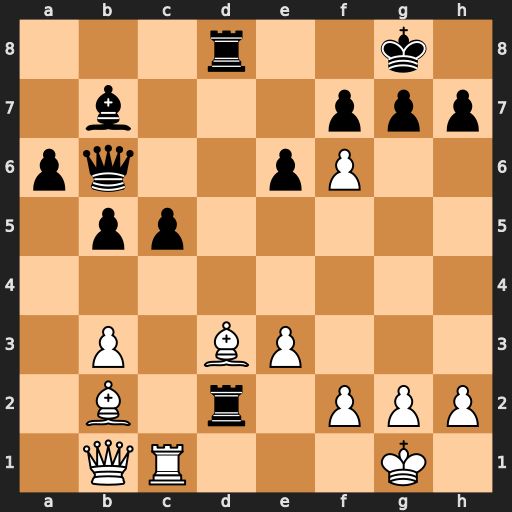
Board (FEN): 3r2k1/1b3ppp/pq2pP2/1pp5/8/1P1BP3/1B1r1PPP/1QR3K1
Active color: w
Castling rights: -
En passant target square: -
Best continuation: Bxh7+ Kf8 fxg7+